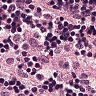
Metastatic tissue present: no